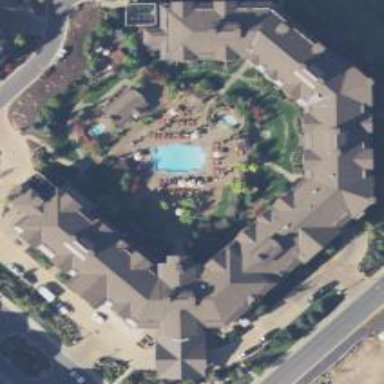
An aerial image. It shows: Hotel building.